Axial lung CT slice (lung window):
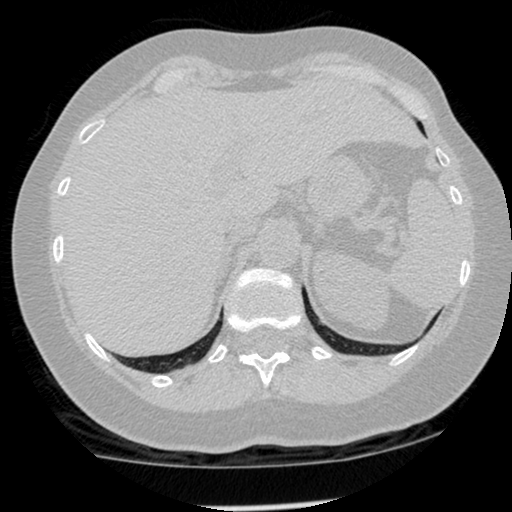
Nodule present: no